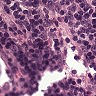
Metastatic tissue present: no